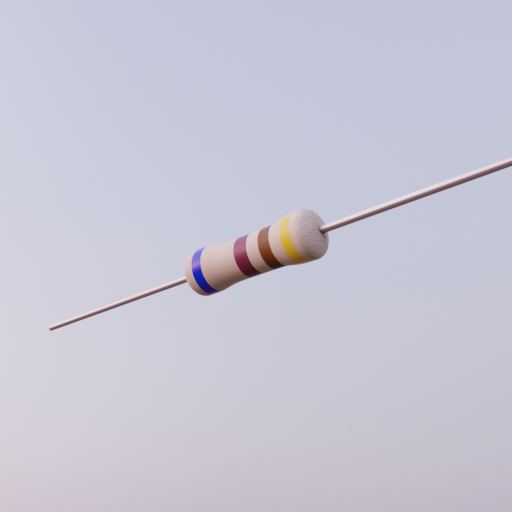
Resistor colour bands (in order): blue, brown, brown, yellow